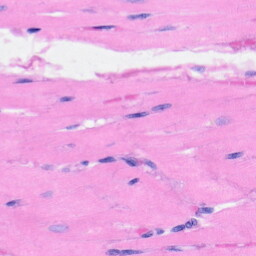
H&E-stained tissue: Heart